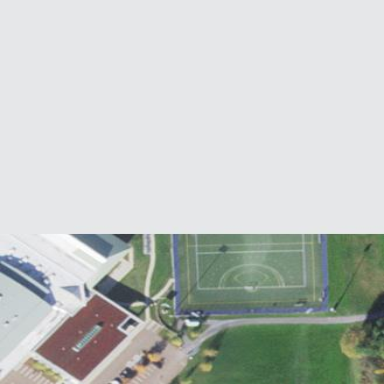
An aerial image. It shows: Field hockey pitch for leisure land sports.